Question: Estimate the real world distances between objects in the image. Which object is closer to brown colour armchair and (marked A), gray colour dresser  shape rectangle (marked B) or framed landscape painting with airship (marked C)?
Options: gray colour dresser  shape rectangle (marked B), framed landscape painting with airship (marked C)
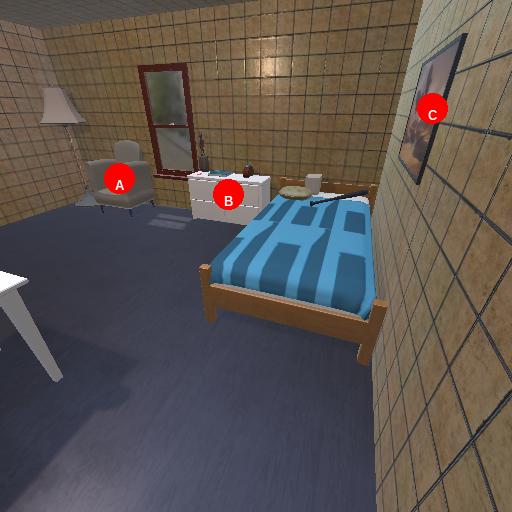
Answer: gray colour dresser  shape rectangle (marked B)